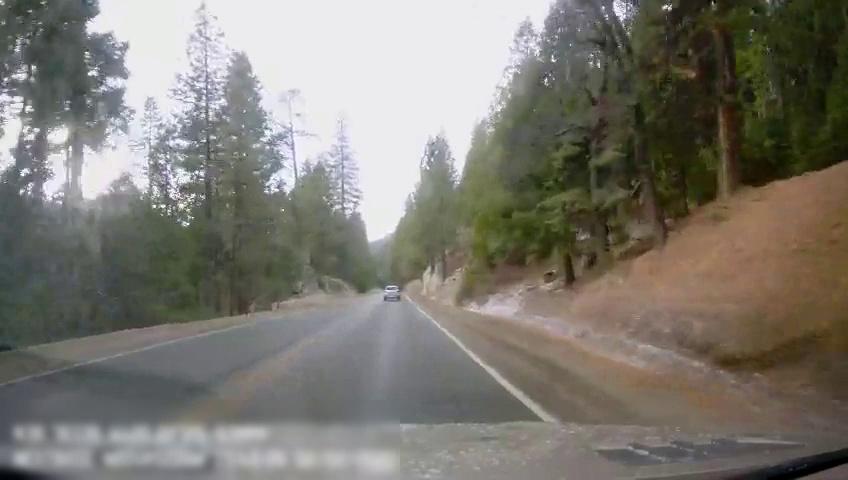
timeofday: Day
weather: Sunny
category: Drivable Space
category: Vehicles | SUV
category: Lanes | Alternate Lane
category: Lanes | Opposite Lane